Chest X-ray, AP view. Patient: 26 years old, sex M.
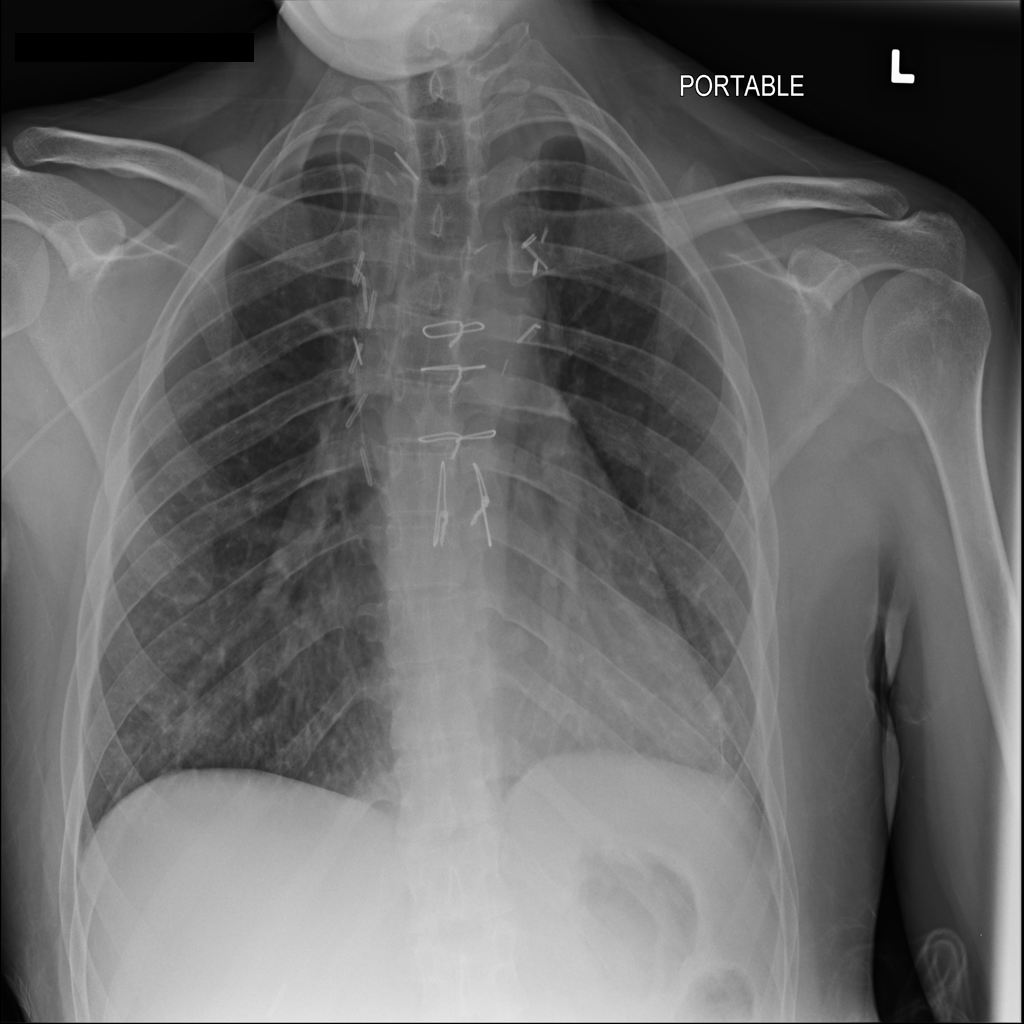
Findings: No Finding